Question: I'm trying to create an element after a user has selected an option from my dropdownlist. Unfortunately I'm not getting the result that I gladly want. The result that I had achieved looked like this:

As you see the link 'remove' gets incremented after each selected option that has been made by the user. Also there is no space between the created 'div' and anchor element. I think I need a for loop to fix the incrementing link 'remove'. But I really don't know how. I have tried the following:
'''
$("#theSelect").change(function() {
var value = $("#theSelect option:selected").val();
var theDiv = $(".is" + value);
//theDiv.slideDown().removeClass("hidden");
$("#theSelect option:selected").attr('disabled', 'disabled');
var $div = $("<div>", {
id: "foo",
class: "a",
text: value
});
//$div.click(function(){ /* ... */ });
$(".selectContainer").append($div);
var newLink = $("<a />", {
id: "id5",
name: "link",
href: "#",
text: "remove"
});
$(".a").append(newLink);
});
$("div a.remove").click(function() {
var value = $(this).attr('rel');
var theDiv = $(".is" + value);
$("#theSelect option[value=" + value + "]").removeAttr('disabled');
$(this).parent().slideUp(function() {
$(this).addClass("hidden");
});
});
'''
'''
<script src="https://ajax.googleapis.com/ajax/libs/jquery/2.1.1/jquery.min.js"></script>
<div class="selectContainer">
<select id="theSelect">
<option value="">- Select -</option>
<option value="Patient">Patient</option>
<option value="Physician">Physician</option>
<option value="Nurse">Nurse</option>
</select>
</div>
<!-- <div class="hidden isPatient">Patient <a href="#" class="remove" rel="Patient">remove</a></div> -->
<!-- <div class="hidden isPhysician">Physician <a href="#" class="remove" rel="Physician">remove</a></div> -->
<!-- <div class="hidden isNurse">Nurse <a href="#" class="remove" rel="Nurse">remove</a></div> -->
'''
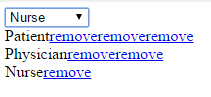
Answer: The important error is that you are appending the remove link to all 'div.a' elements
Just append it to the newly created one ()
Instead of
'''
$(".a").append(newLink);
'''
use
'''
$new.append(newLink);
'''
---
Additionally, you should cache references to elements you use if you access them more than once. Using native properties is also preferred when available
So this
'''
var value = $("#theSelect option:selected").val();
var theDiv = $(".is" + value);
//theDiv.slideDown().removeClass("hidden");
$("#theSelect option:selected").attr('disabled','disabled');
'''
can become
'''
var option = this.options[this.selectedIndex],
value = option.value,
theDiv = $(".is" + value);
option.disabled = true;
'''
Last,
- - 'rel'- 'select'- 'id5'
All changes together
'''
$("#theSelect").change(function(){
var option = this.options[this.selectedIndex],
value = option.value;
var theDiv = $(".is" + value);
//theDiv.slideDown().removeClass("hidden");
option.disabled = true;
var $div = $("<div>", {id: "foo", class: "a", text: value });
//$div.click(function(){ /* ... */ });
$(".selectContainer").append($div);
var newLink = $("<a />", {
name : "link",
href : "#",
text : "remove",
rel : value,
click: remove
});
$div.append(newLink);
});
function remove() {
var value = $(this).attr('rel');
var theDiv = $(".is" + value);
$("#theSelect option[value=" + value + "]").removeAttr('disabled');
$(this).parent().slideUp(function() { $(this).remove(); });
};
'''
Demo at <URL>